Question: I really dig the IFTTT bottom right corner button, as shown in the image (bottom right).

I tried playing around with 'CGContext' and 'UIBezierPath' to match the effect, but i simply don't know enough to get this right. Does anyone have some thoughts/code on how to make this happen?
Thanks!
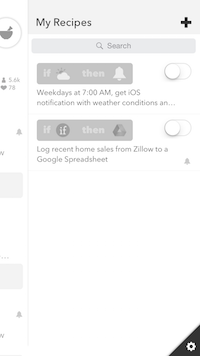
Answer: First use a CAShapeLayer to create a mask
'''
CAShapeLayer * shapeLayer = [CAShapeLayer layer];
//Use these to create path
CGMutablePathRef path = CGPathCreateMutable();
// CGPathMoveToPoint
// CGPathAddLines
shapeLayer.path = path;
'''
Then set mask of your button
'''
yourbutton.layer.mask = shapeLayer
yourbutton.masksToBounds = YES;
'''
Example of a view
'''
CAShapeLayer * shapeLayer = [CAShapeLayer layer];
CGMutablePathRef path = CGPathCreateMutable();
CGPathMoveToPoint(path, nil, 0, CGRectGetHeight(self.testview.frame));
CGPathAddLineToPoint(path, nil, CGRectGetWidth(self.testview.frame), 0);
CGPathAddLineToPoint(path, nil, CGRectGetWidth(self.testview.frame), CGRectGetHeight(self.testview.frame));
CGPathCloseSubpath(path);
shapeLayer.path = path;
self.testview.layer.masksToBounds = YES;
self.testview.layer.mask = shapeLayer;
'''
And screen shot: